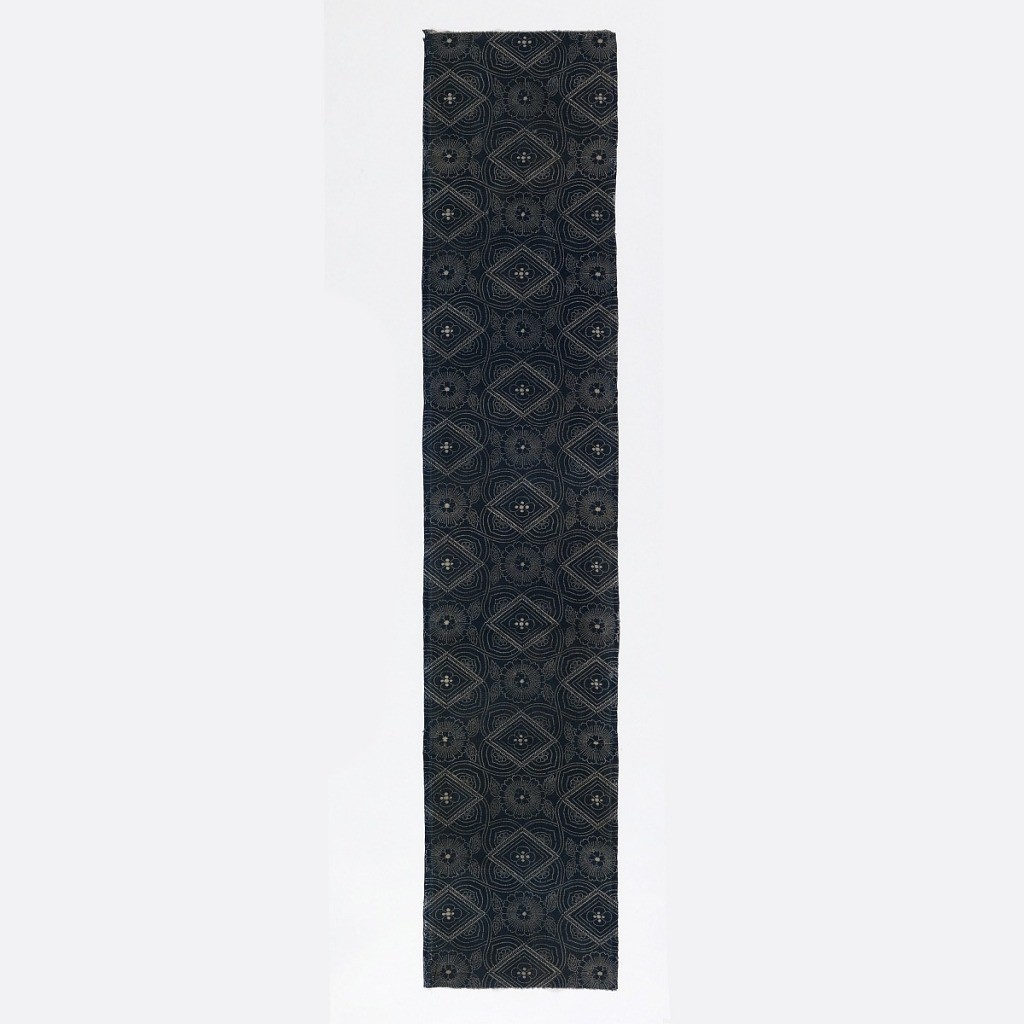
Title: Textile
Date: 19th century
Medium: cotton Technique: plain weave, indigo dyed, resist applied with stencil (katazome)
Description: Three columns of lobed diamonds alternating with rosettes, in ivory on blue.